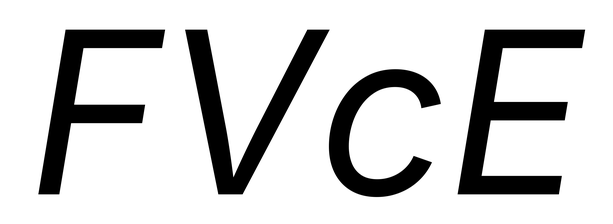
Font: Inter-Italic_Italic